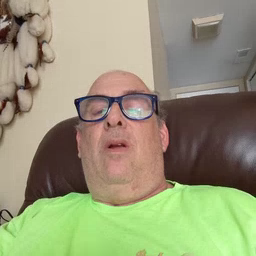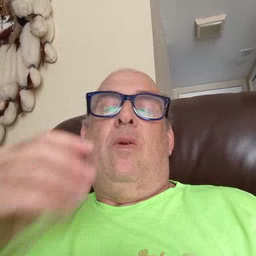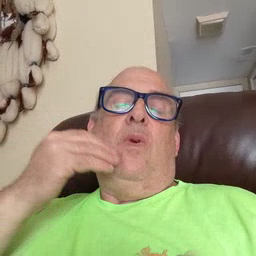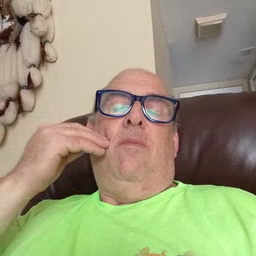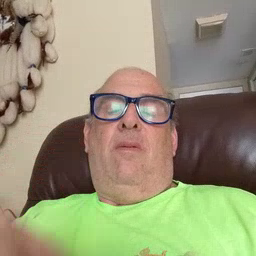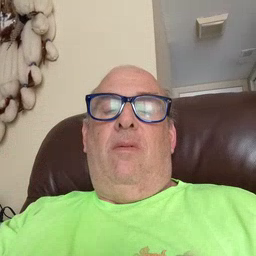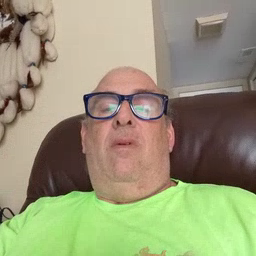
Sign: home